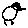
Label: bird